Interaction volume radius: 5 \u00c5
Interaction volume height: 10 \u00c5
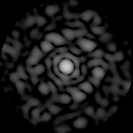
Disorder parameter: 0.8704